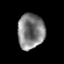
Tissue: prostate
Cell type: Myeloid cells
Senescence score: 0.3501
Nuclear area (px): 925
Mean DAPI intensity: 128.51